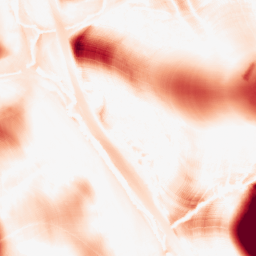
Category: morphological
Decomposition family: morphological
Decomposition parameters: operation: opening
size: 50
Upsampling method: regularized
Upsampling parameters: scale: 2
lambda_reg: 0.01
Upsampling scale: 2